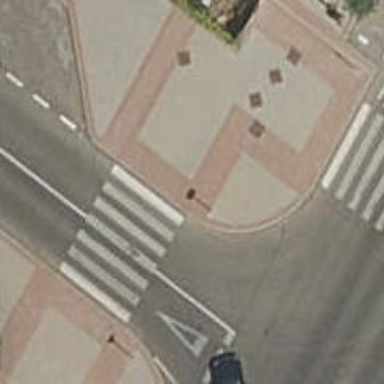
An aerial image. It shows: Sidewalk.